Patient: sex M, age 44
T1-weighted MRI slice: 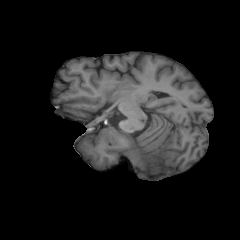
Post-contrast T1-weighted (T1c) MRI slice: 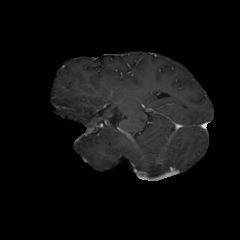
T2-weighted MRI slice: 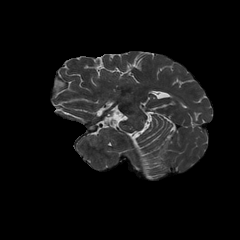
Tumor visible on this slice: no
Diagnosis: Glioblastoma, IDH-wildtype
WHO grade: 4